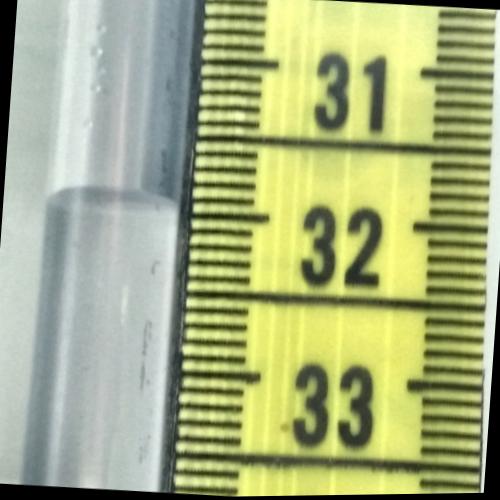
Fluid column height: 31.9 cm